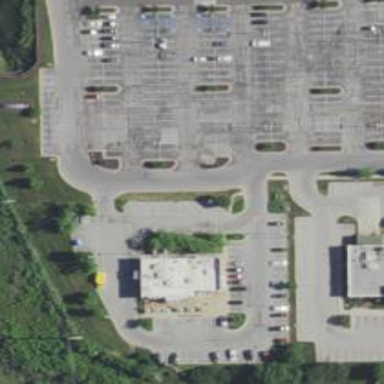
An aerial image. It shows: Paved parking area.